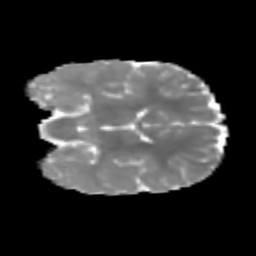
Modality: MD
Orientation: coronal
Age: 6
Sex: female
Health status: healthy